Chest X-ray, AP view. Patient: 12 years old, sex F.
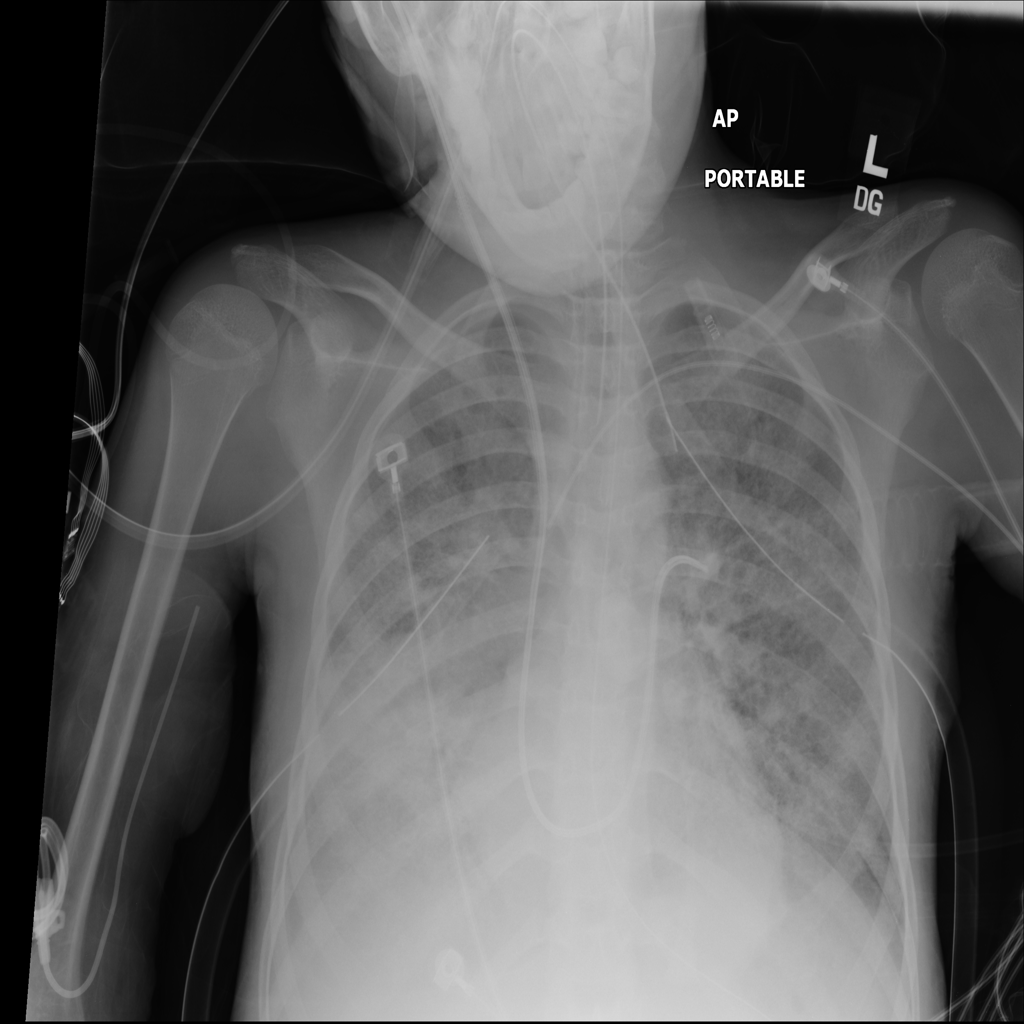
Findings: Atelectasis, Consolidation, Infiltration